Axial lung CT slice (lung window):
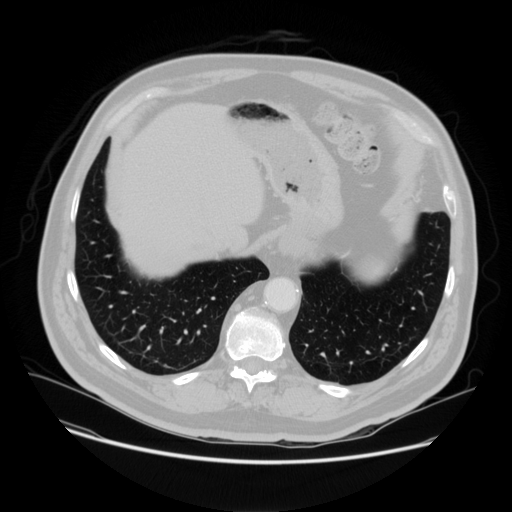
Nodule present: no